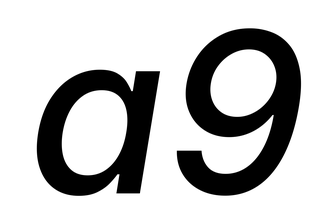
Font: Inter-Italic_Medium_Italic